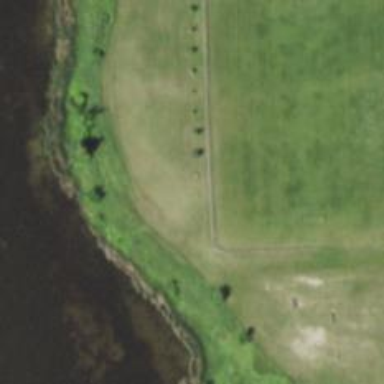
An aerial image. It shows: Disc golf hole.